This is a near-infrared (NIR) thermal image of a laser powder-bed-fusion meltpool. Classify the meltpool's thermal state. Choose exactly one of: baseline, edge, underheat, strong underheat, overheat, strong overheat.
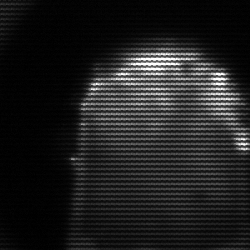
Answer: strong underheat